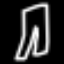
Label: pants